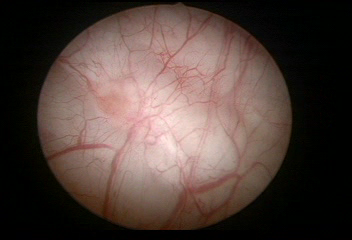
Modality: WLC
Class: Normal mucosa
Bladder cancer association: No